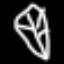
Label: leaf